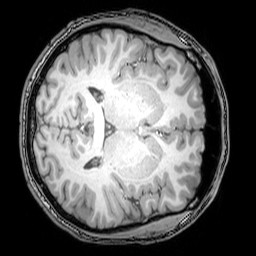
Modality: T1w
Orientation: axial
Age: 23
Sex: male
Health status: healthy
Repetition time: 0.081 s
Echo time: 0.037 s